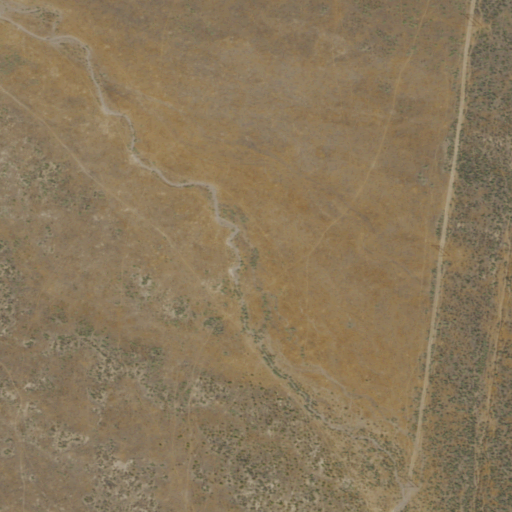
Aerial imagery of valley in Nevada named McConnell Canyon containing shrub and grassland